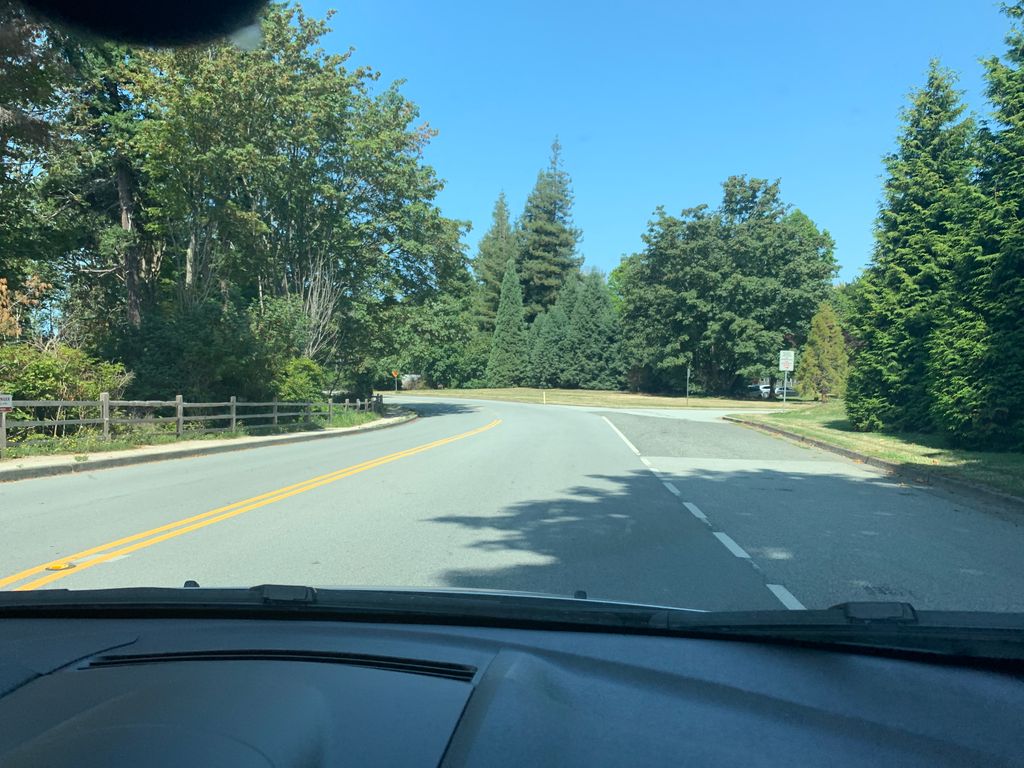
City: vancouver